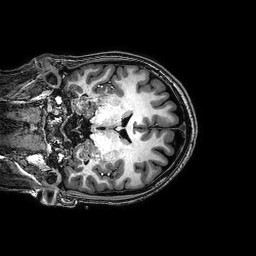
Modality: T1w
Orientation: coronal
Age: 23
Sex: female
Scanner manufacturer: philips
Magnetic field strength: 3 T
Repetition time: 0.008173 s
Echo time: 0.00374 s